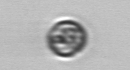
Label: Dinophyceae